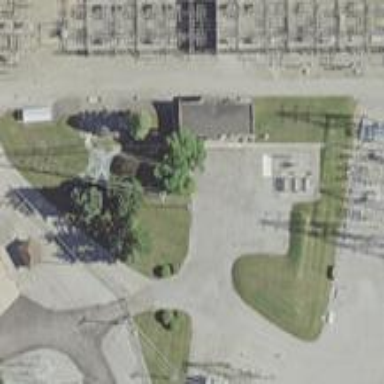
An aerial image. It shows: Power pole.